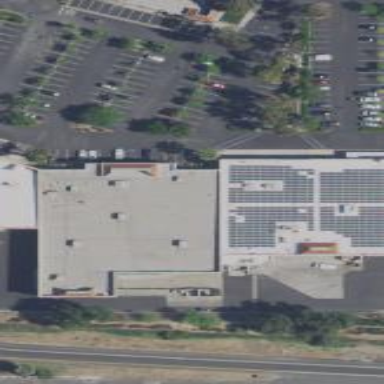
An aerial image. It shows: Retail building.